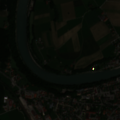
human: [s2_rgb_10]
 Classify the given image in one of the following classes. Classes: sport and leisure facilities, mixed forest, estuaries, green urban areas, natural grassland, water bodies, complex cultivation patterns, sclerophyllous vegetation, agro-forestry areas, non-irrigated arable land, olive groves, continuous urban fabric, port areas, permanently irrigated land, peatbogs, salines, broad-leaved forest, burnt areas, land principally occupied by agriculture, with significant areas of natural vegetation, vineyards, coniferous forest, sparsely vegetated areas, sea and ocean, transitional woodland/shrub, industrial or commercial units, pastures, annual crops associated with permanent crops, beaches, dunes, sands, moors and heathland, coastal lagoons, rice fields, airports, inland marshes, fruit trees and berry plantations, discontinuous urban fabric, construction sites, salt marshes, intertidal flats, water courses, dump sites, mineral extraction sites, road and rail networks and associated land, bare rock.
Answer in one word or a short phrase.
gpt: discontinuous urban fabric, non-irrigated arable land, pastures, broad-leaved forest, mixed forest, water courses